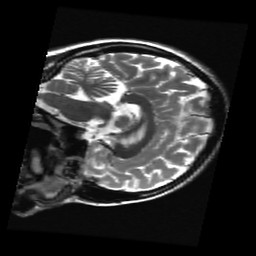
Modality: T2w
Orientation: sagittal
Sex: female
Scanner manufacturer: ge
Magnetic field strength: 3 T
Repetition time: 5 s
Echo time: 0.101 s